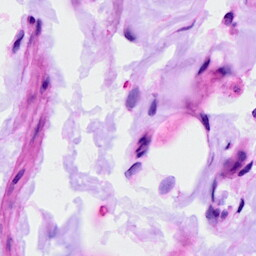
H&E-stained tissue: Ovarian